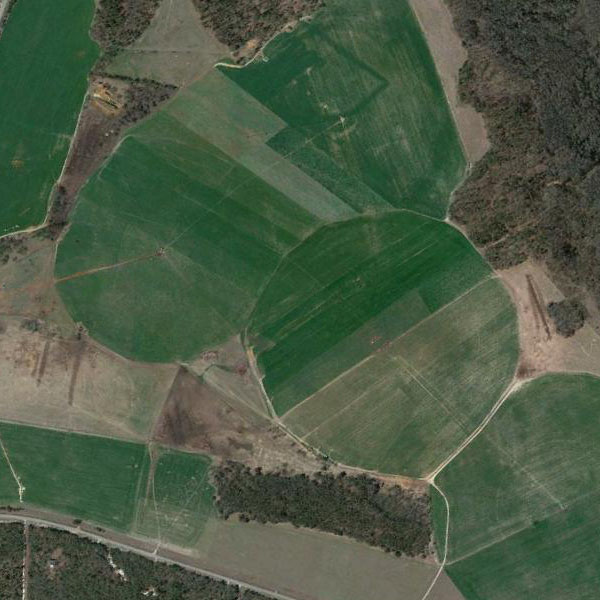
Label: Farmland